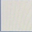
Piece: xx